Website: macys
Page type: payment
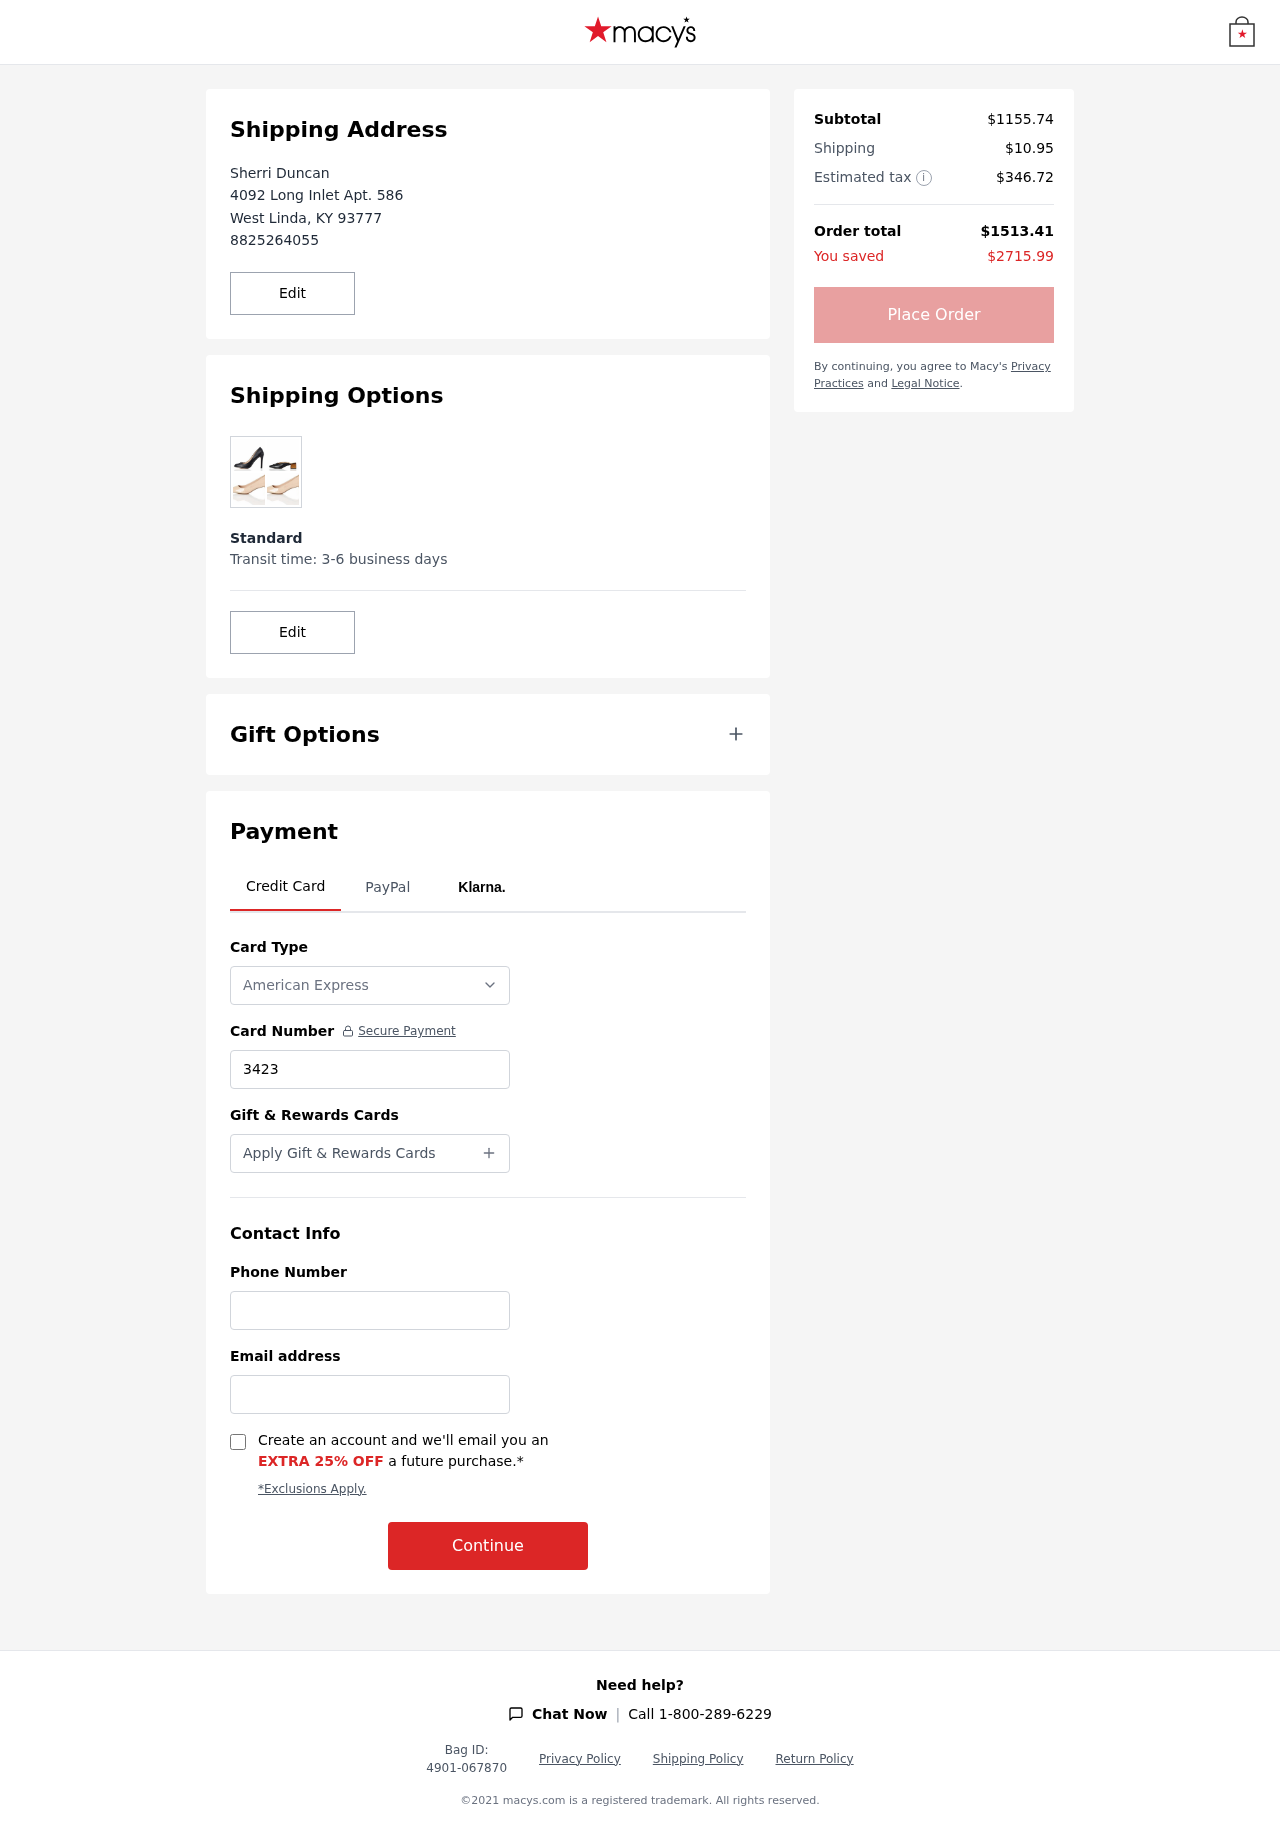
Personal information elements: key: PII_CARD_NUMBER
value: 3423 1619 9877 322
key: PII_CARD_TYPE
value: American Express
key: PII_CITY
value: West Linda
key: PII_EMAIL
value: sherri.duncan@hotmail.com
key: PII_FULLNAME
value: Sherri Duncan
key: PII_PHONE
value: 8825264055
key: PII_POSTCODE
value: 93777
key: PII_STATE_ABBR
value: KY
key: PII_STREET
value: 4092 Long Inlet Apt. 586
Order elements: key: ORDER_SUBTOTAL
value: $1155.74
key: ORDER_SHIPPING_COST
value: $10.95
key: ORDER_TAX
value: $346.72
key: ORDER_TOTAL
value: $1513.41
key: ORDER_SAVINGS
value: $2715.99